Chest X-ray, PA view. Patient: 27 years old, sex M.
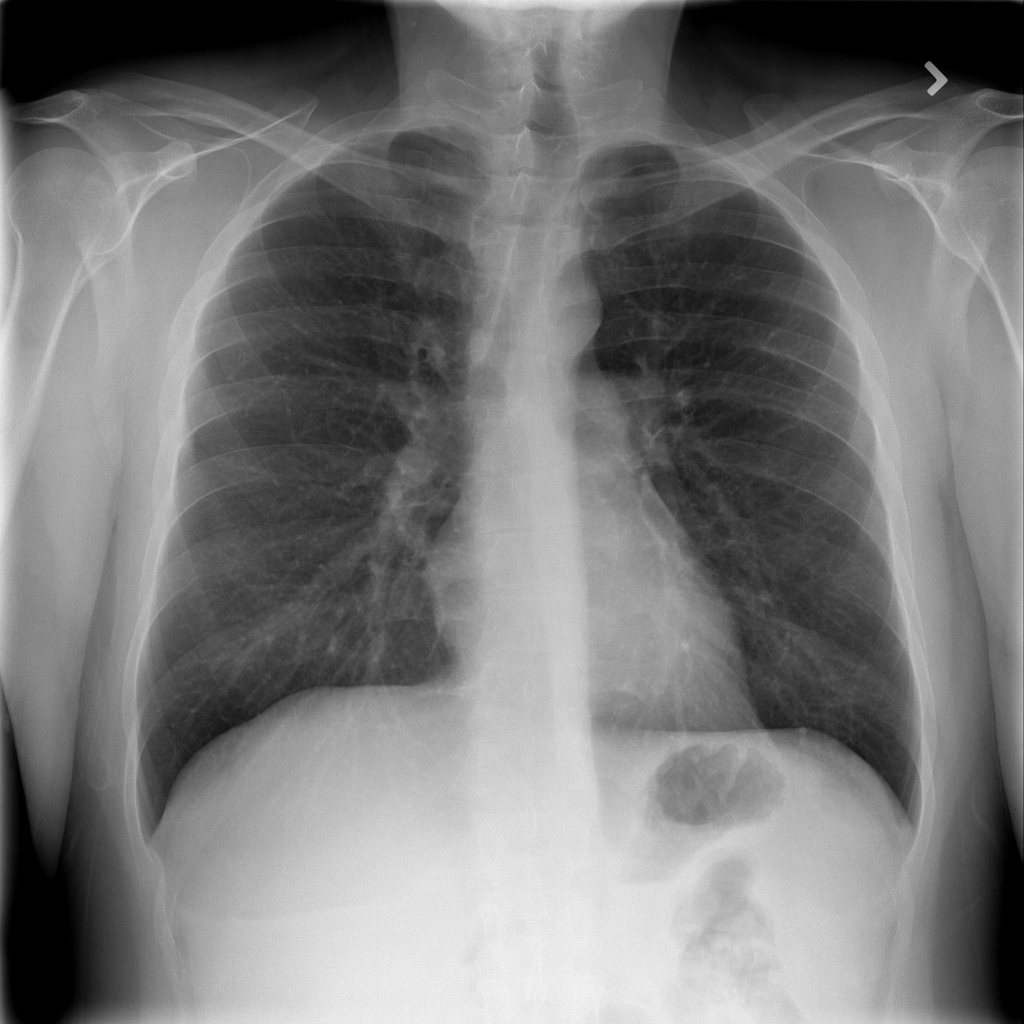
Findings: Infiltration